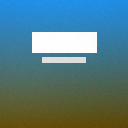
Screen state: on